Question: I can't seem to get the pixel alignment to work with AVFoundation in AVCaptureSessionPresetPhoto resolution. Pixel alignment works fine with lower resolution like AVCaptureSessionPreset1280x720 (AVCaptureSessionPreset1280x720_Picture).
Specifically, when I uncomment these lines:
if ([captureSession canSetSessionPreset:AVCaptureSessionPresetPhoto]) {
[captureSession setSessionPreset:AVCaptureSessionPresetPhoto];
} else {
NSLog(@"Unable to set resolution to AVCaptureSessionPresetPhoto");
}
I get a missed aligned image as shown in the 2nd image below. Any comments/suggestions are greatly appreciated.
Here's my code to set up the 1) capture session, 2) delegate callback, and 3) save one steaming image to verify pixel alignment.
1. Capture Session set up
'''
- (void)InitCaptureSession {
captureSession = [[AVCaptureSession alloc] init];
if ([captureSession canSetSessionPreset:AVCaptureSessionPreset1280x720]) {
[captureSession setSessionPreset:AVCaptureSessionPreset1280x720];
} else {
NSLog(@"Unable to set resolution to AVCaptureSessionPreset1280x720");
}
// if ([captureSession canSetSessionPreset:AVCaptureSessionPresetPhoto]) {
// [captureSession setSessionPreset:AVCaptureSessionPresetPhoto];
// } else {
// NSLog(@"Unable to set resolution to AVCaptureSessionPresetPhoto");
// }
captureDevice = [AVCaptureDevice defaultDeviceWithMediaType:AVMediaTypeVideo];
videoInput = [AVCaptureDeviceInput deviceInputWithDevice:captureDevice error:nil];
AVCaptureVideoDataOutput *captureOutput = [[AVCaptureVideoDataOutput alloc] init];
captureOutput.alwaysDiscardsLateVideoFrames = YES;
dispatch_queue_t queue;
queue = dispatch_queue_create("cameraQueue", NULL);
[captureOutput setSampleBufferDelegate:self queue:queue];
dispatch_release(queue);
NSString* key = (NSString*)kCVPixelBufferPixelFormatTypeKey;
NSNumber* value = [NSNumber numberWithUnsignedInt:kCVPixelFormatType_420YpCbCr8BiPlanarFullRange];
NSDictionary* videoSettings = [NSDictionary dictionaryWithObject:value forKey:key];
[captureOutput setVideoSettings:videoSettings];
[captureSession addInput:videoInput];
[captureSession addOutput:captureOutput];
[captureOutput release];
previewLayer = [[AVCaptureVideoPreviewLayer alloc] initWithSession:self.captureSession];
[previewLayer setVideoGravity:AVLayerVideoGravityResizeAspectFill];
CALayer *rootLayer = [previewView layer];// self.view.layer; //
[rootLayer setMasksToBounds:YES];
[previewLayer setFrame:[rootLayer bounds]];
[rootLayer addSublayer:previewLayer];
[captureSession startRunning];
}
- (void)captureOutput:(AVCaptureOutput *)captureOutput
didOutputSampleBuffer:(CMSampleBufferRef)sampleBuffer
fromConnection:(AVCaptureConnection *)connection
{
NSAutoreleasePool * pool = [[NSAutoreleasePool alloc] init];
static int processedImage = 0;
processedImage++;
if (processedImage==100) {
[self SaveImage:sampleBuffer];
}
[pool drain];
}
// Create a UIImage CMSampleBufferRef and save for verifying pixel alignment
- (void) SaveImage:(CMSampleBufferRef) sampleBuffer
{
CVImageBufferRef imageBuffer = CMSampleBufferGetImageBuffer(sampleBuffer);
CVPixelBufferLockBaseAddress(imageBuffer, 0);
CvSize imageSize;
imageSize.width = CVPixelBufferGetWidth(imageBuffer); ;
imageSize.height = CVPixelBufferGetHeight(imageBuffer);
IplImage *image = cvCreateImage(imageSize, IPL_DEPTH_8U, 1);
void *y_channel = CVPixelBufferGetBaseAddressOfPlane(imageBuffer, 0);
char *tempPointer = image->imageData;
memcpy(tempPointer, y_channel, image->imageSize);
CGColorSpaceRef colorSpace = CGColorSpaceCreateDeviceGray();
NSData *data = [NSData dataWithBytes:image->imageData length:image->imageSize];
CGDataProviderRef provider = CGDataProviderCreateWithCFData((CFDataRef)data);
CGImageRef imageRef = CGImageCreate(image->width, image->height,
8, 8, image->width,
colorSpace, kCGImageAlphaNone|kCGBitmapByteOrderDefault,
provider, NULL, false, kCGRenderingIntentDefault);
UIImage *Saveimage = [UIImage imageWithCGImage:imageRef];
CGImageRelease(imageRef);
CGDataProviderRelease(provider);
CGColorSpaceRelease(colorSpace);
UIImageWriteToSavedPhotosAlbum(Saveimage, nil, nil, nil);
CVPixelBufferUnlockBaseAddress(imageBuffer,0);
}
'''
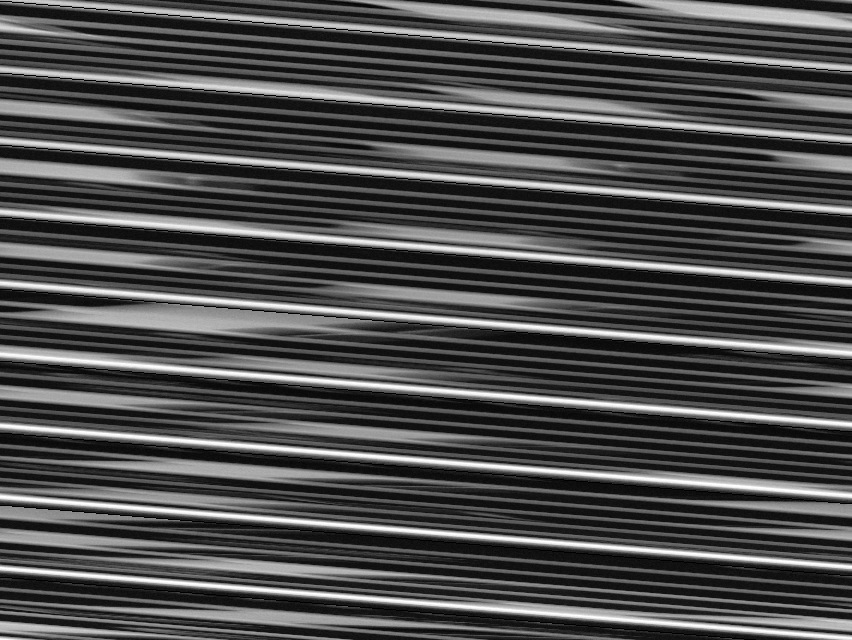
Answer: Within 'SaveImage', the 5th argument of 'CGImageCreate' is 'bytesPerRow' and you should not pass 'image->width' since the number of bytes per row may differ in case of memory alignment. This is the case with the 'AVCaptureSessionPresetPhoto' where 'width = 852' (w/ an iPhone 4 camera) while the number of bytes per row for the 1-st plane (Y) is '864' since it is 16-bytes aligned.
1/ You should get the bytes per row as follow:
'''
size_t bpr = CVPixelBufferGetBytesPerRowOfPlane(imageBuffer, 0);
'''
2/ Then take care to take into account the bytes per row while copying the pixels to your 'IplImage':
'''
char *y_channel = (char *) CVPixelBufferGetBaseAddressOfPlane(imageBuffer, 0);
// row by row copy
for (int i = 0; i < image->height; i++)
memcpy(tempPointer + i*image->widthStep, y_channel + i*bpr, image->width);
'''
You can keep the '[NSData dataWithBytes:image->imageData length:image->imageSize];' as is since 'image->imageSize' takes into account the alignment ('imageSize = height*widthStep').
3/ At last pass the 'IplImage' width step as 'CGImageCreate' 5-th parameter:
'''
CGImageCreate(image->width, image->height, 8, 8, image->widthStep, ...);
'''